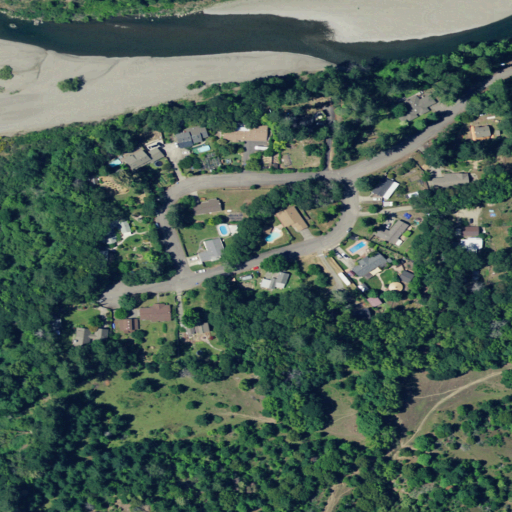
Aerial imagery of plain(s) in California named Kimtu Meadows containing shrub, mixed forest, barren land, low intensity development, evergreen forest, open development, grassland, open water, woody wetlands, medium intensity development, and pasture